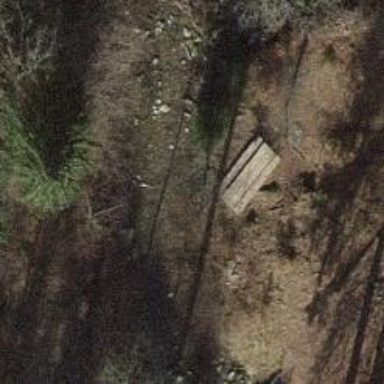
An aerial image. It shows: Picnic table located in leisure land area.